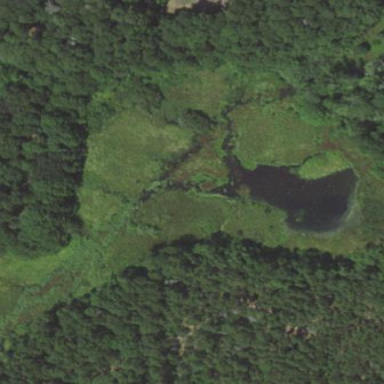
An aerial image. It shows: Marsh wetland.